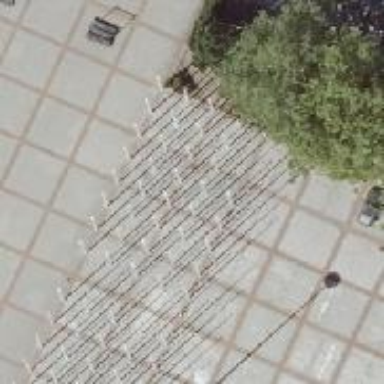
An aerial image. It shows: Flagpole structure.